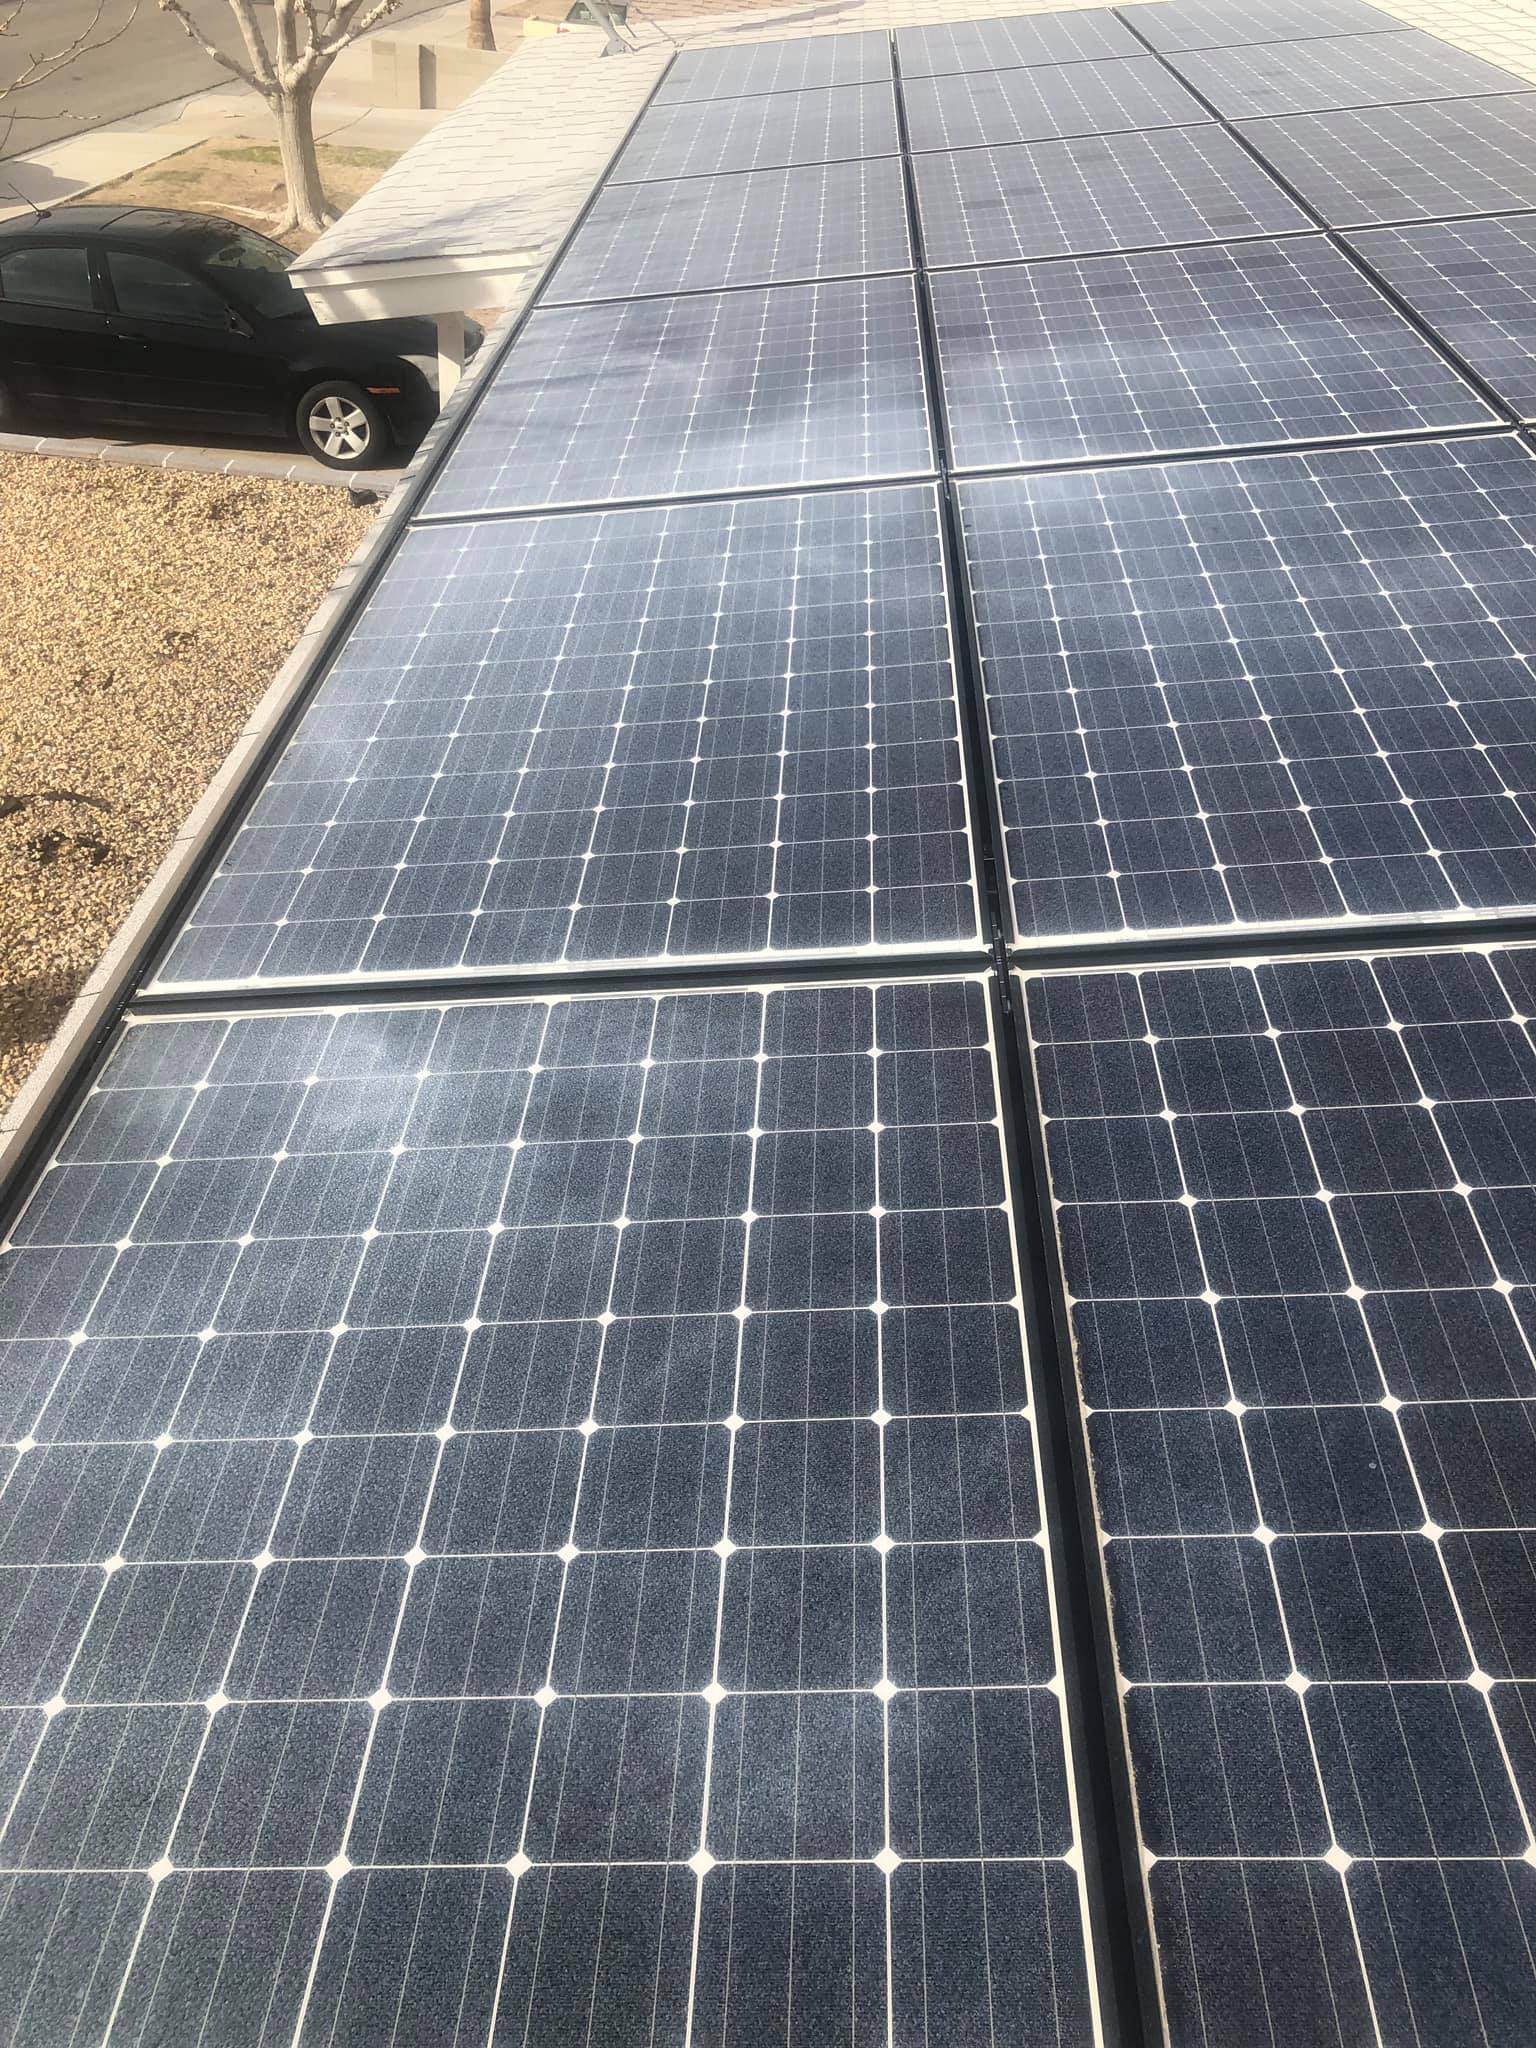
Label: Clean